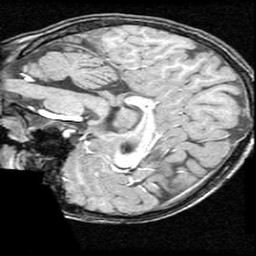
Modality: T1w
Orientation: sagittal
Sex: female
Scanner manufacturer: ge
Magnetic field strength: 1.5 T
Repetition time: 21 s
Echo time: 0.008 s